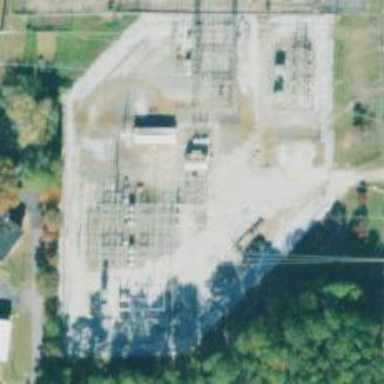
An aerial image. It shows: Switch for power supply.